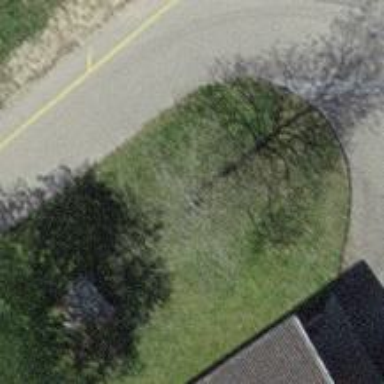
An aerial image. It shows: Single tag "natural: tree."